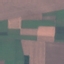
Land use / land cover: AnnualCrop